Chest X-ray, AP view. Patient: 29 years old, sex M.
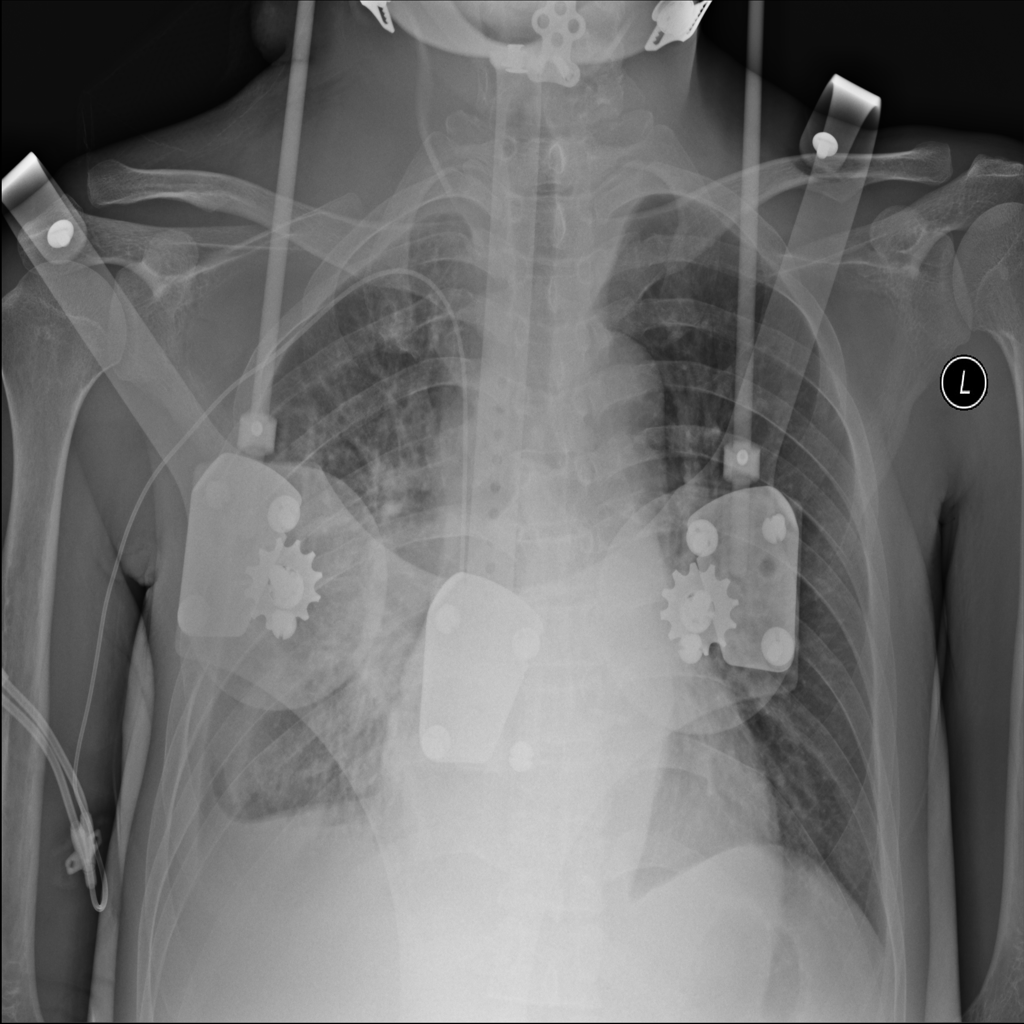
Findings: Consolidation, Pleural_Thickening